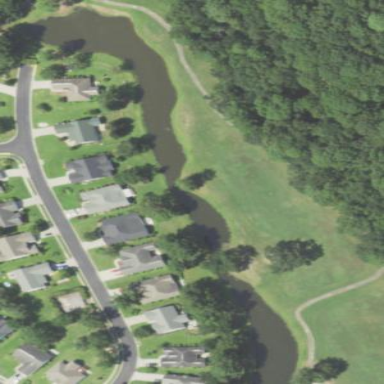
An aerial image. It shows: Golf fairway surrounded by grass.